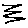
Label: zigzag